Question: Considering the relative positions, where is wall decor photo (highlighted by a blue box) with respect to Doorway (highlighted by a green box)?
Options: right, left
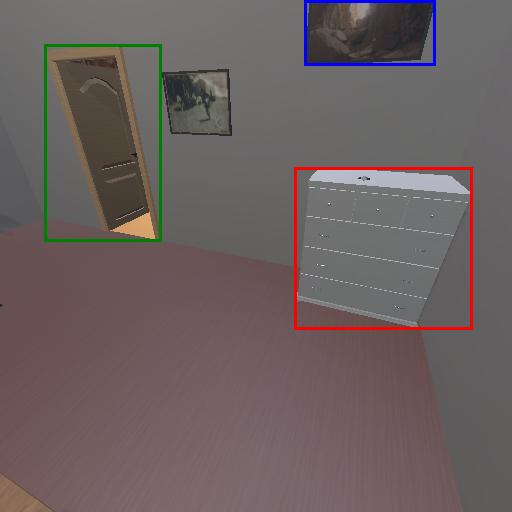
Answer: right